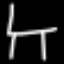
Label: chair